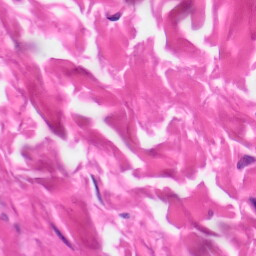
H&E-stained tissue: Skin